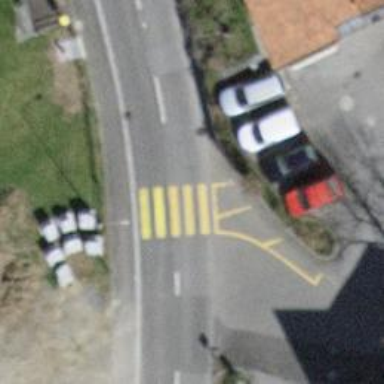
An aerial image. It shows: Marked zebra crossing on the road.